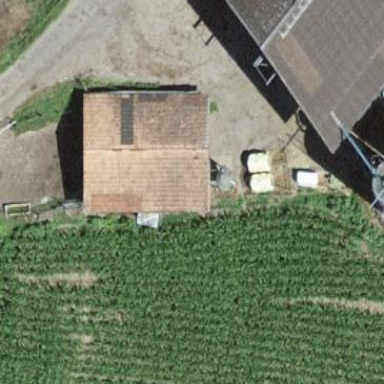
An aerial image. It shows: Farm building.